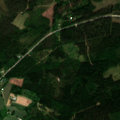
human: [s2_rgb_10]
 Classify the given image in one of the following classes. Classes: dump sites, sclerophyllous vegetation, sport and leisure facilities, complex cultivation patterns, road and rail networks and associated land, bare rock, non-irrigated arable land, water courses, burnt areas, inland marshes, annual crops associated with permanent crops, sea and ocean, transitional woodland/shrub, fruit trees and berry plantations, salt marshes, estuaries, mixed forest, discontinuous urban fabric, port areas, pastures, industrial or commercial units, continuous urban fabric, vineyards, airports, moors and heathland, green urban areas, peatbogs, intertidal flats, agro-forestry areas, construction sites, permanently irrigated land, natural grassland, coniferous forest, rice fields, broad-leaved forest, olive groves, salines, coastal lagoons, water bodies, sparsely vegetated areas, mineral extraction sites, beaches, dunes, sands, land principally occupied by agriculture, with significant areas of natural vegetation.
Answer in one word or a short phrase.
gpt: coniferous forest, mixed forest, transitional woodland/shrub